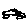
Label: car